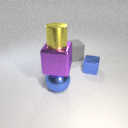
large purple metal cube above large blue metal sphere